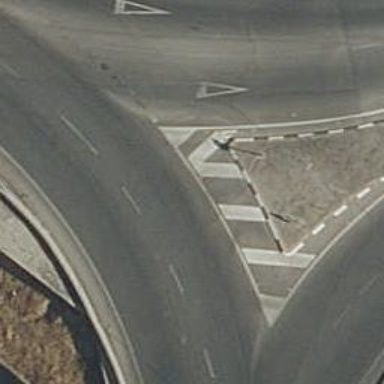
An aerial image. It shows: Roundabout on trunk highway.